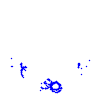
Particle: kaon